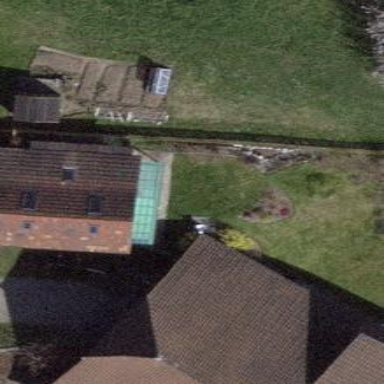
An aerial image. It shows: Shed.